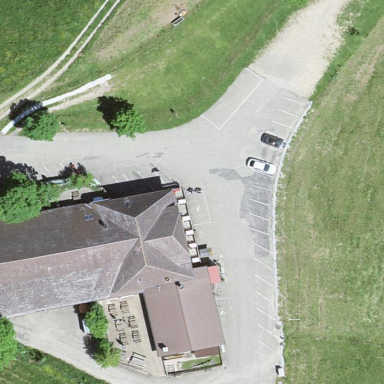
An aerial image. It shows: Parking area.